Interaction volume radius: 10 \u00c5
Interaction volume height: 20 \u00c5
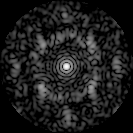
Disorder parameter: 0.6689